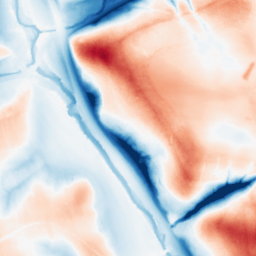
Category: classical
Decomposition family: gaussian
Decomposition parameters: sigma: 20
Upsampling method: cubic_mitchell
Upsampling parameters: scale: 4
Upsampling scale: 4